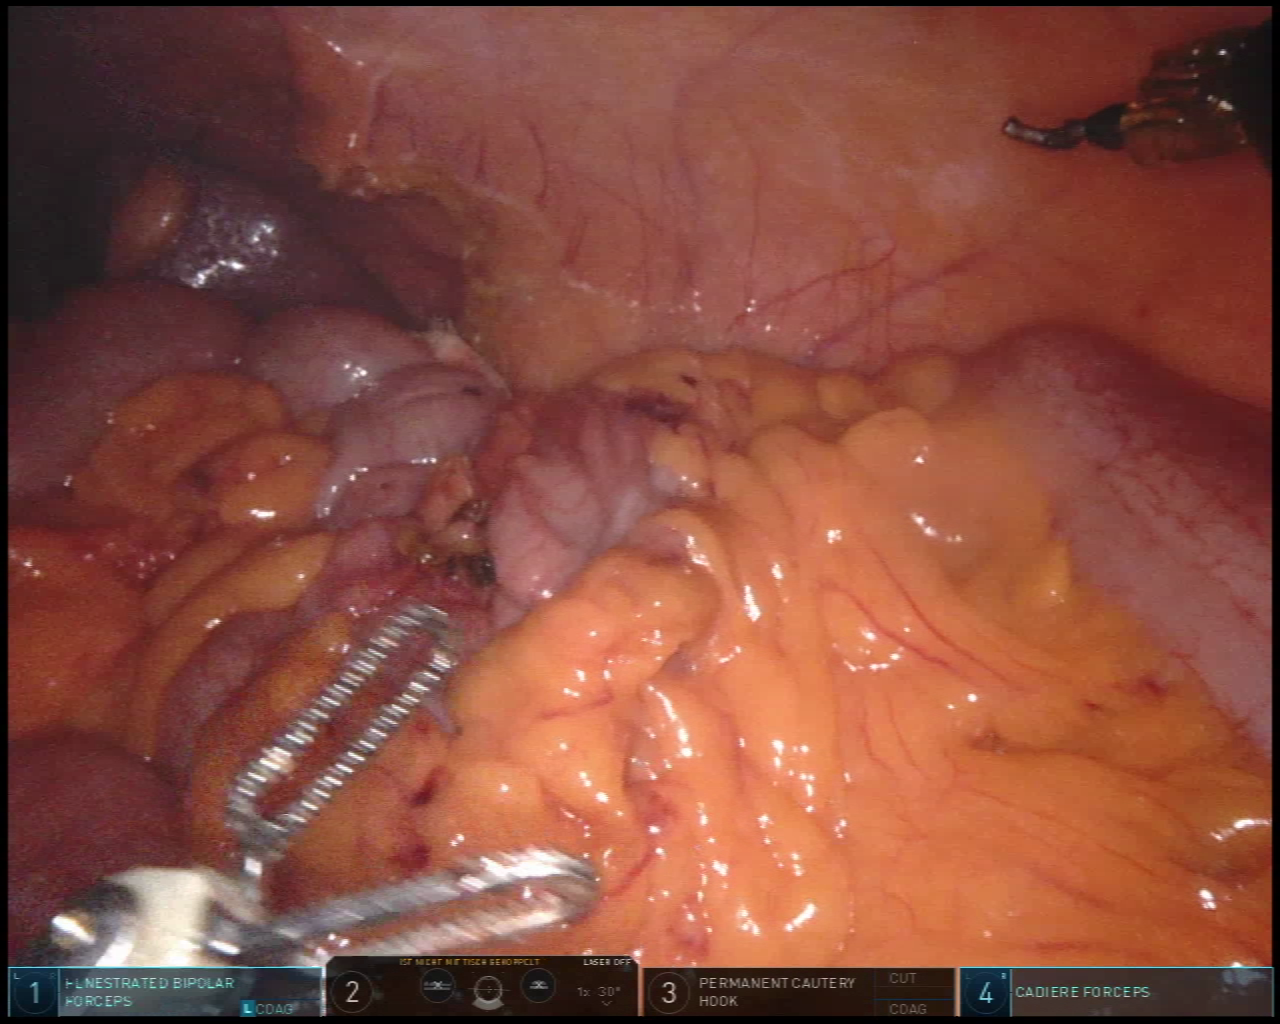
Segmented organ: abdominal_wall
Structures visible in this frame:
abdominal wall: yes
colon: yes
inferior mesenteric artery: no
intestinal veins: no
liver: no
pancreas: no
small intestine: no
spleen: yes
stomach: no
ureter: no
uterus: no
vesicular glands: no